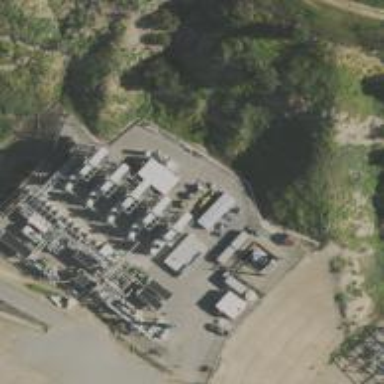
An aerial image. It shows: Gas turbine power generator.